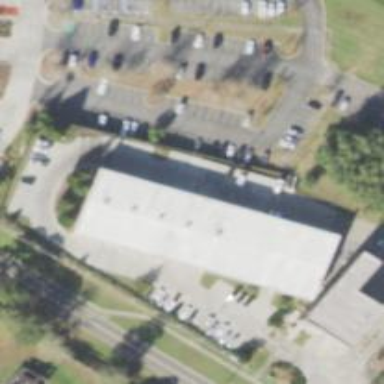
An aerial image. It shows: Ambulance station building.